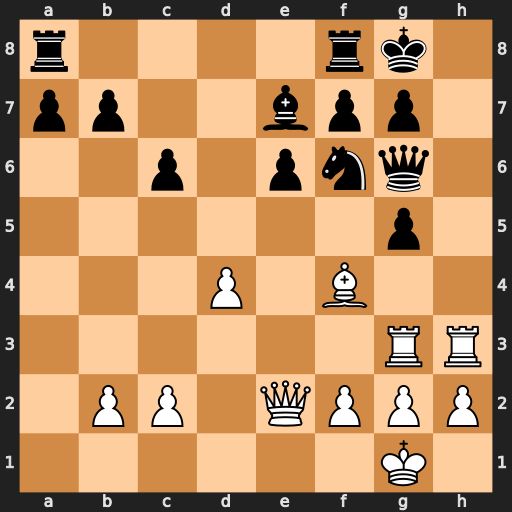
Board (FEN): r4rk1/pp2bpp1/2p1pnq1/6p1/3P1B2/6RR/1PP1QPPP/6K1
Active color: w
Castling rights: -
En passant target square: -
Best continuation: Rxg5 Qxg5 Bxg5